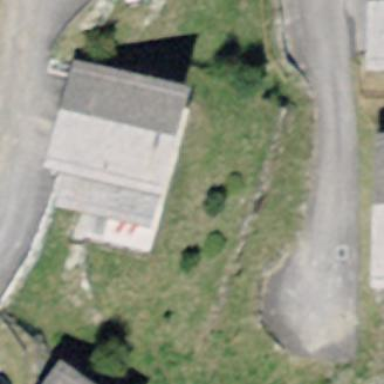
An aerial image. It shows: Building with tiled roof.